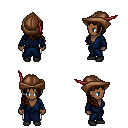
a pixel art fantasy rpg character, female body template, human, dark skin, blue robe, white pants, brown right-swept hairstyle, leather cap, black shoes, four views (front, back, left, right), 2x2 character sprite sheet, small pixel art, hard edges, no anti-aliasing